Question: What is the prize?
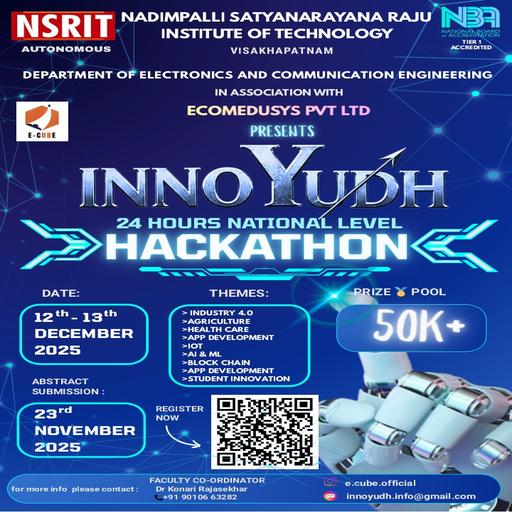
Answer: 50K+